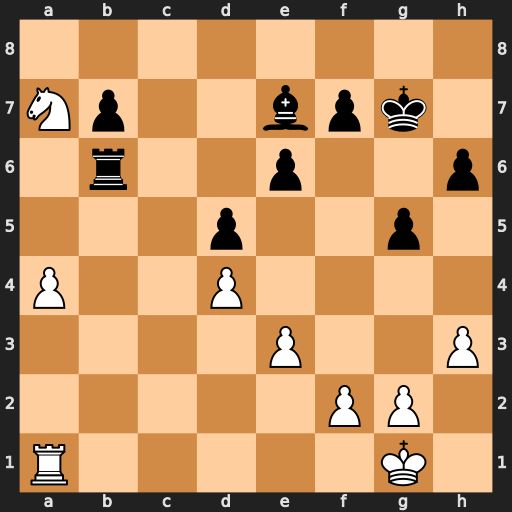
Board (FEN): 8/Np2bpk1/1r2p2p/3p2p1/P2P4/4P2P/5PP1/R5K1
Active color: w
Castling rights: -
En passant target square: -
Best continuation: Nc8 Rc6 Nxe7 Rc7 Nxd5